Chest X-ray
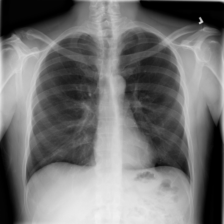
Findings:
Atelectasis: negative
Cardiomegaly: negative
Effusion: negative
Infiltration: negative
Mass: negative
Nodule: negative
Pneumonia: negative
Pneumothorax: negative
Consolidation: negative
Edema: negative
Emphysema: negative
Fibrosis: negative
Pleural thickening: negative
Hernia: negative